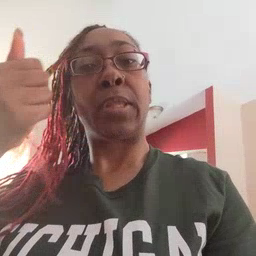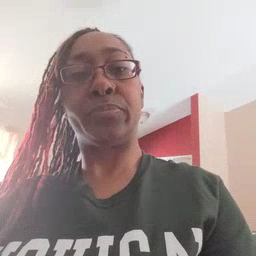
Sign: better